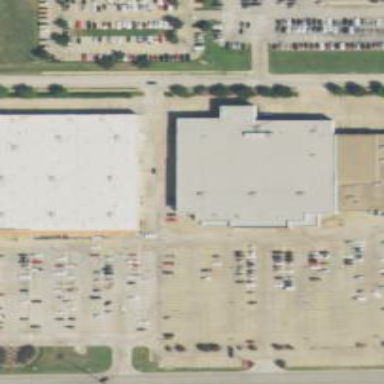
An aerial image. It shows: Retail building.